Question: I just installed the framework restkit 0.9.3 and followed the Discussion Board example. Well, everything just worked great, however when I tried to use Core Data my User NSManagedObject class is duplicating even after declaring his primaryKeyAttribute (userID). For example, when I send a login request to my web-server, I return '{"user":{"id":1, "username":"teste", ...}}' .. but it seems to create a new row every time it invoques objectLoader:didLoadObjects.

'''
RKManagedObjectMapping* userMapping = [RKManagedObjectMapping mappingForClass:[User class]];
userMapping.primaryKeyAttribute = @"userID";
userMapping.setDefaultValueForMissingAttributes = YES; // clear out any missing attributes (token on logout)
[userMapping mapKeyPathsToAttributes:
@"id", @"userID",
@"email", @"email",
@"username", @"username",
@"password", @"password",
nil];
[objectManager.mappingProvider registerMapping:userMapping withRootKeyPath:@"user"];
'''
'''
- (void)loginWithDelegate:(NSObject<UserAuthenticationDelegate>*)delegate {
_delegate = delegate;
[[RKObjectManager sharedManager] postObject:self delegate:self block:^(RKObjectLoader* loader) {
loader.resourcePath = @"/login";
loader.serializationMapping = [RKObjectMapping serializationMappingWithBlock:^(RKObjectMapping* mapping) {
[mapping mapAttributes:@"username", @"password", nil];
}];
}];
}
'''
'''
- (void)objectLoader:(RKObjectLoader*)objectLoader didLoadObjects:(NSArray *)objects {
if ([objectLoader wasSentToResourcePath:@"/login"]) {
[self loginWasSuccessful];
}
NSLog(@"number of user rows: %i", [User findAll].count);
}
'''
What am I doing wrong?
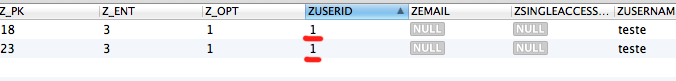
Answer: Are you correctly implementing RKManagedObjectCache? For debugging I had it simply return nil and forgot about that. A little while later I found I had duplicates also.
The cache works by fetching local objects and comparing with server returned objects. Any local objects that are not in the server response will be deleted. In earlier versions it used a fetch request but in newer versions you must manually perform the request and return actual objects.
If you return nil, it thinks this object is not in your cache and will add a duplicate. Try implementing this method:
'''
+ (NSManagedObject *)findInstanceOfEntity:(NSEntityDescription *)entity
withPrimaryKeyAttribute:(NSString *)primaryKeyAttribute
value:(id)primaryKeyValue
inManagedObjectContext:(NSManagedObjectContext *)managedObjectContext
'''
For example:
'''
+ (NSManagedObject *)findInstanceOfEntity:(NSEntityDescription *)entity
withPrimaryKeyAttribute:(NSString *)primaryKeyAttribute
value:(id)primaryKeyValue
inManagedObjectContext:(NSManagedObjectContext *)managedObjectContext {
NSFetchRequest* request = [[NSFetchRequest alloc] init];
[request setEntity: entity];
[request setFetchLimit: 1];
[request setPredicate:[NSPredicate predicateWithFormat:@"%K = %@", primaryKeyAttribute, primaryKeyValue]];
NSArray *results = [NSManagedObject executeFetchRequest:request inContext: managedObjectContext];
if ([results count] == 0)
{
return nil;
}
return [results objectAtIndex:0];
}
'''